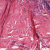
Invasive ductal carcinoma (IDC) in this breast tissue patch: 0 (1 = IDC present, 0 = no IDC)